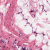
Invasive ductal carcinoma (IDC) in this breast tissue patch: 0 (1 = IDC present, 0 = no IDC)